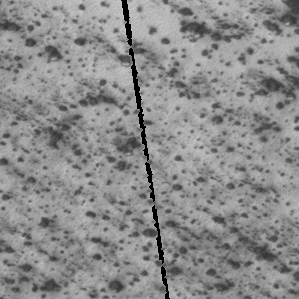
Label: frost